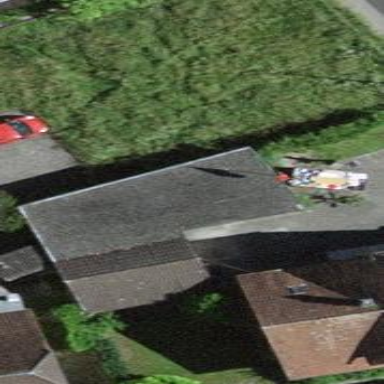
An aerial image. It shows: View of roof of building.